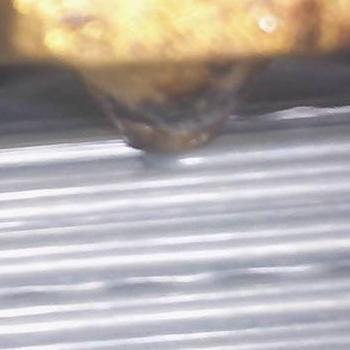
Flow rate: 252%